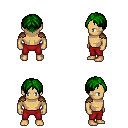
a pixel art fantasy rpg character, male body template, human, tanned skin, leather shoulder armor, red pants, green parted hairstyle, four views (front, back, left, right), 2x2 character sprite sheet, small pixel art, hard edges, no anti-aliasing